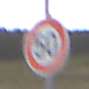
Verkehrszeichen: Geschwindigkeit50
Umgebung: Outdoor, Nature
Tageszeit: Midday
Wetter: Overcast
Licht: Natural
Jahreszeit: NotSpecified
Kontrast: LowContrast